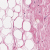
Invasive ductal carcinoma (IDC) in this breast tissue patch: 0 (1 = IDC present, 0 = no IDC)